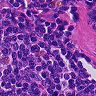
Metastatic tissue present: no